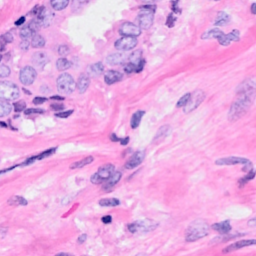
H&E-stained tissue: Breast